Question: I have a 3 column layout with some details below the columns.

You will notice that one of the column's height is greater than the others'. I'd like the other two divs to automatically fill the remaining space (up to the blue div). The text will be loaded dynamically so I need this to work with any column being larger (and by an arbitrary amount).
Can this be done with HTML/CSS or do I have to use some JavaScript?
---
'''
<div id="content">
<div id="iconsHolder">
<div id="info">
<div id="info_content">
<p><?php echo img('images/man.png'); ?></p>
<h2>Some guy over here</h2>
<p class="light justify">It doesn't matter what is being said at the moment. Nothing is said here.</p>
</div>
</div>
<div id="comp">
<div id="comp_content">
<p><?php echo img('images/computer.png'); ?></p>
<h2>Computer Development</h2>
<p class="light justify">Neque porro quisquam est qui dolorem ipsum quia dolor sit amet, consectetur, adipisci velit... Neque porro quisquam est qui dolorem ipsum quia dolor sit amet, consectetur, adipisci velit...</p>
</div>
</div>
<div id="story">
<div id="story_content">
<p><?php echo img('images/library.png'); ?></p>
<h2>Story telling</h2>
<p class="light justify">This is another short story.</p>
</div>
</div>
</div>
<div id="details">
Lorem Ipsum is simply dummy text of the printing and typesetting industry. Lorem Ipsum has been the industry's standard dummy text ever since the 1500s, when an unknown printer took a galley of type and scrambled it to make a type specimen book. It has survived not only five centuries, but also the leap into electronic typesetting, remaining essentially unchanged. It was popularised in the 1960s with the release of Letraset sheets containing Lorem Ipsum passages, and more recently with desktop publishing software like Aldus PageMaker including versions of Lorem Ipsum.
</div>
</div>
'''
---
'''
#content {
width: 60em;
margin: 0px auto;
}
#info,#comp,#story {
width: 18em;
float: left;
padding-left: 1em;
padding-right: 1em;
padding-top: 2em;
background-color: #DDD;
height: 100%;
}
#info_content,#comp_content,#story_content {
text-align: center;
}
#details {
clear: both;
background-color: #EEF;
padding: 1em;
}
'''
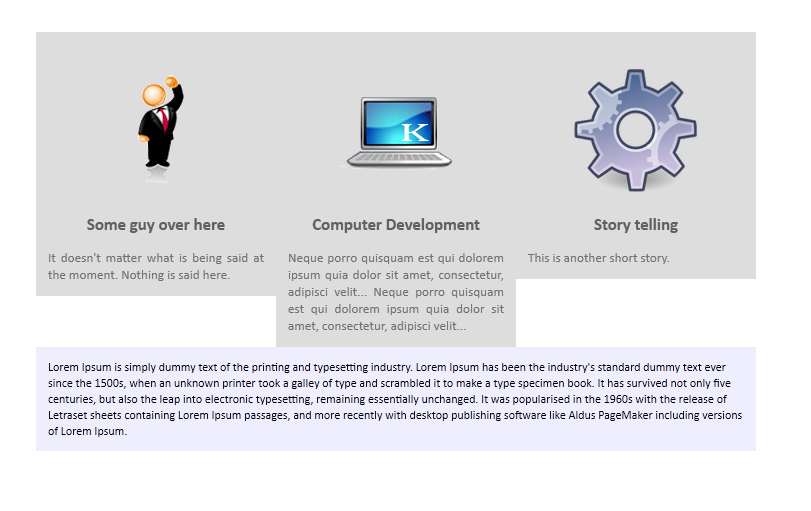
Answer: The CSS solution is to style the outer container with the background color, this is called a fake (faux) bakcground.
Like this:
'''
#iconsHolder {
background-color: #DDD;
}
'''
This method (in this case at least) guarantees the background is the same for all.